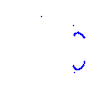
Particle: proton